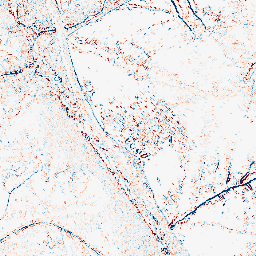
Category: edge_preserving
Decomposition family: median
Decomposition parameters: size: 3
Upsampling method: sinc_hamming
Upsampling parameters: scale: 8
kernel_size: 16
Upsampling scale: 8